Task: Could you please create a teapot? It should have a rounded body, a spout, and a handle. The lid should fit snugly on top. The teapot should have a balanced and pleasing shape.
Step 215:
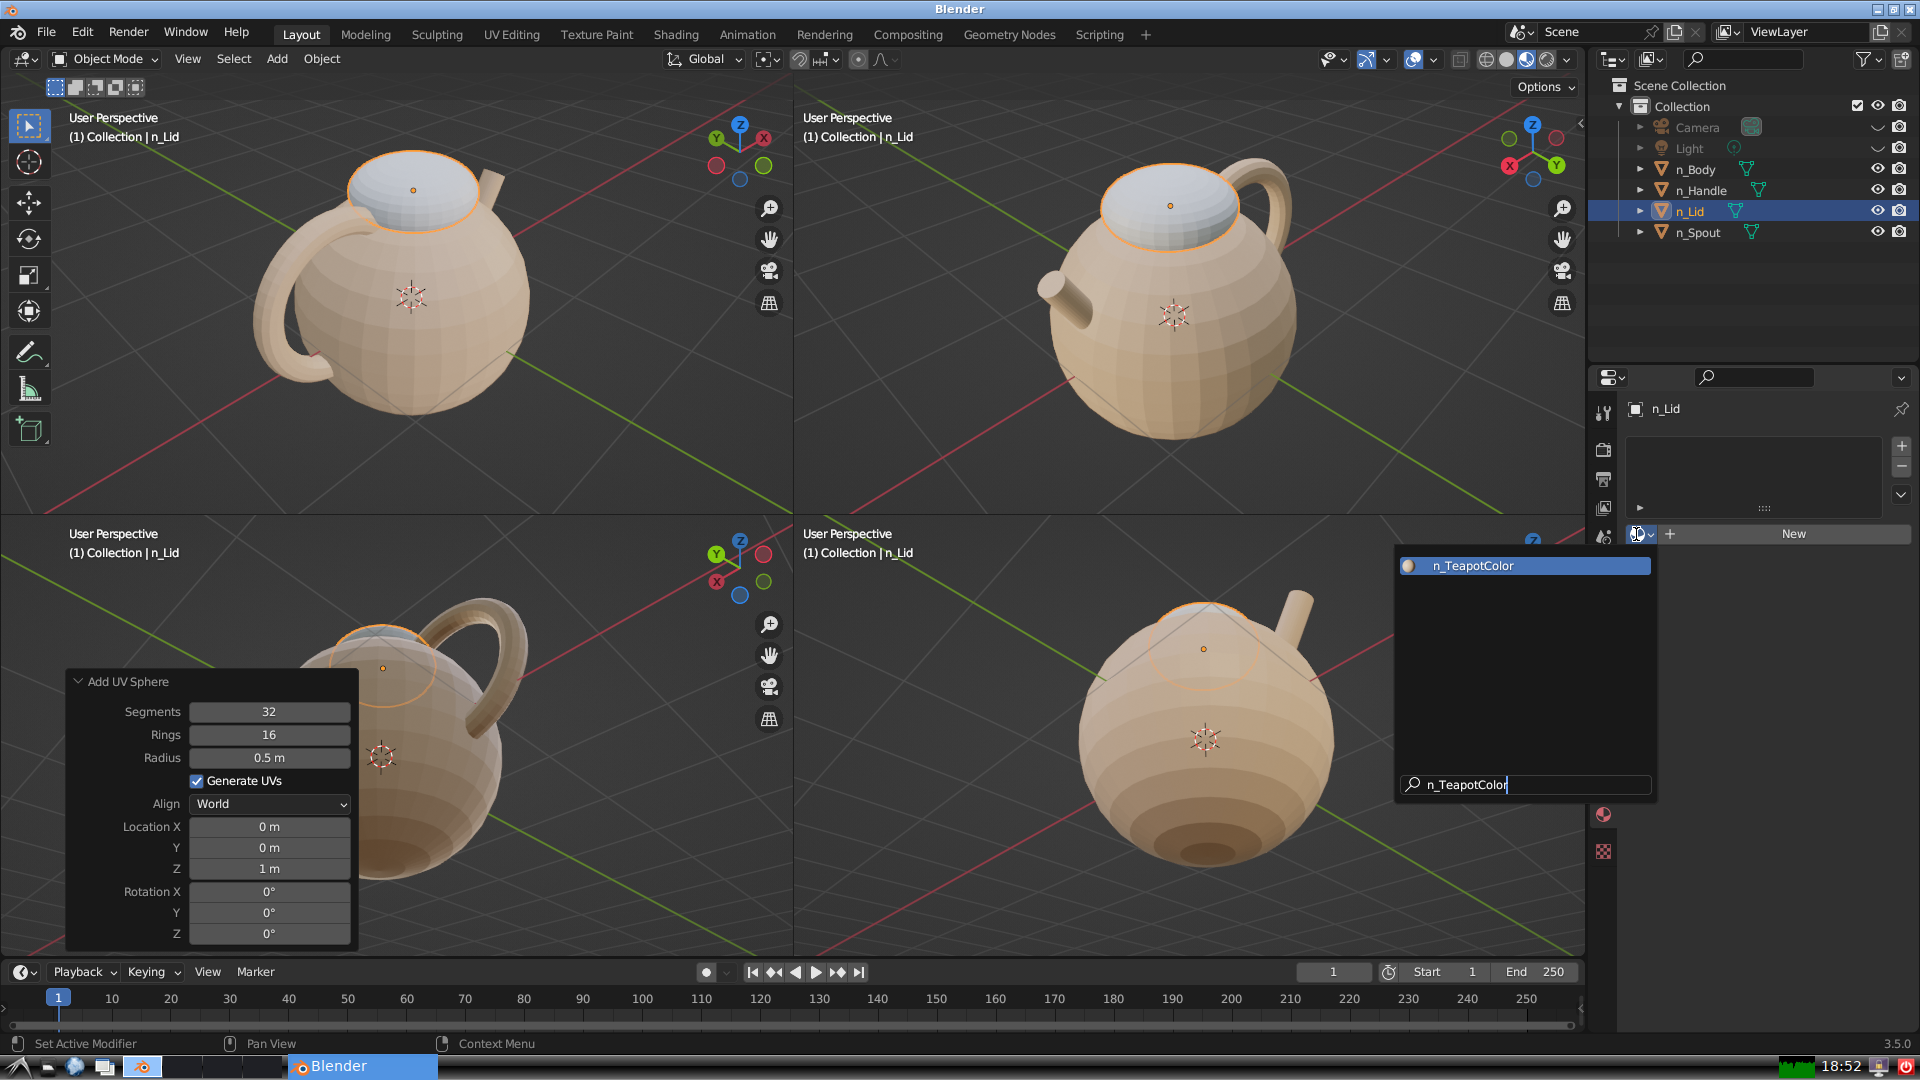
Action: {"key_press": ['Return']}